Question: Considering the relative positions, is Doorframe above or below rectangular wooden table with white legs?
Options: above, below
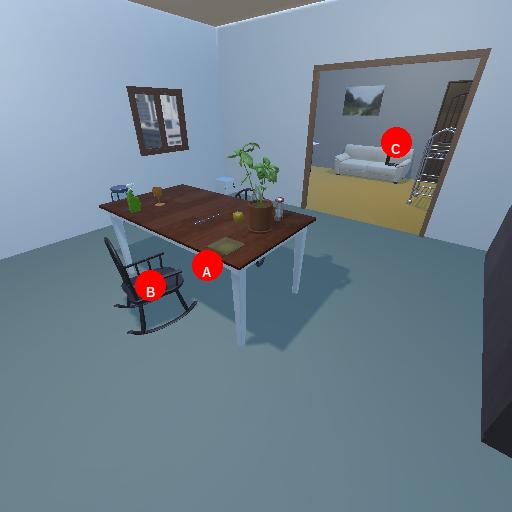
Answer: above